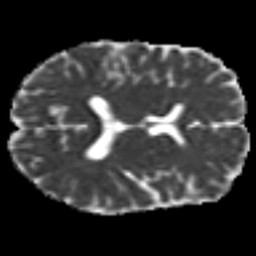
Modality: MD
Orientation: axial
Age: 33
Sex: male
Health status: ill
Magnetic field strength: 3 T
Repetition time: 9 s
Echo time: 0.093 s